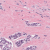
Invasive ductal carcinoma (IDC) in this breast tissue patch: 1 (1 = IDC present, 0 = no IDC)